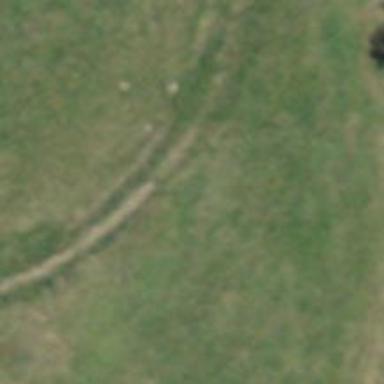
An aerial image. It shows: Track with grade 4 track type.